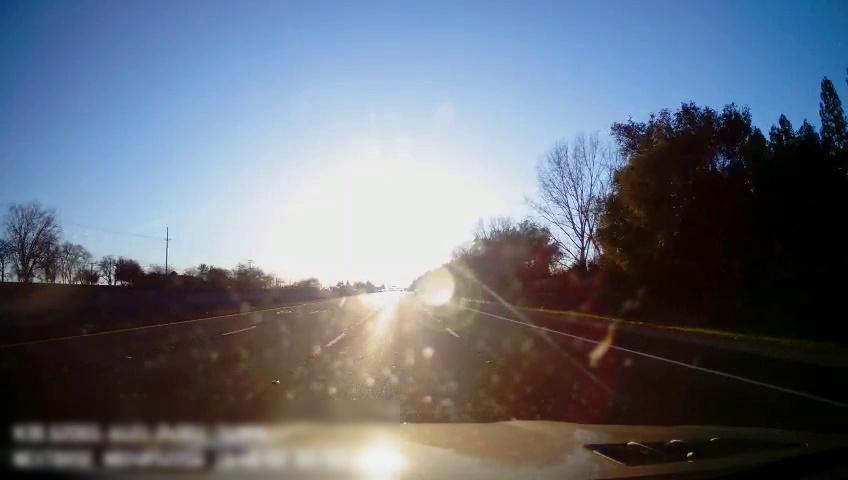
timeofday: Day
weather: Sunny
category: Drivable Space
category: Lanes | Alternate Lane
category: Lanes | Alternate Lane
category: Lanes | Current Lane
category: Lanes | Current Lane
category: Lanes | Alternate Lane